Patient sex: M
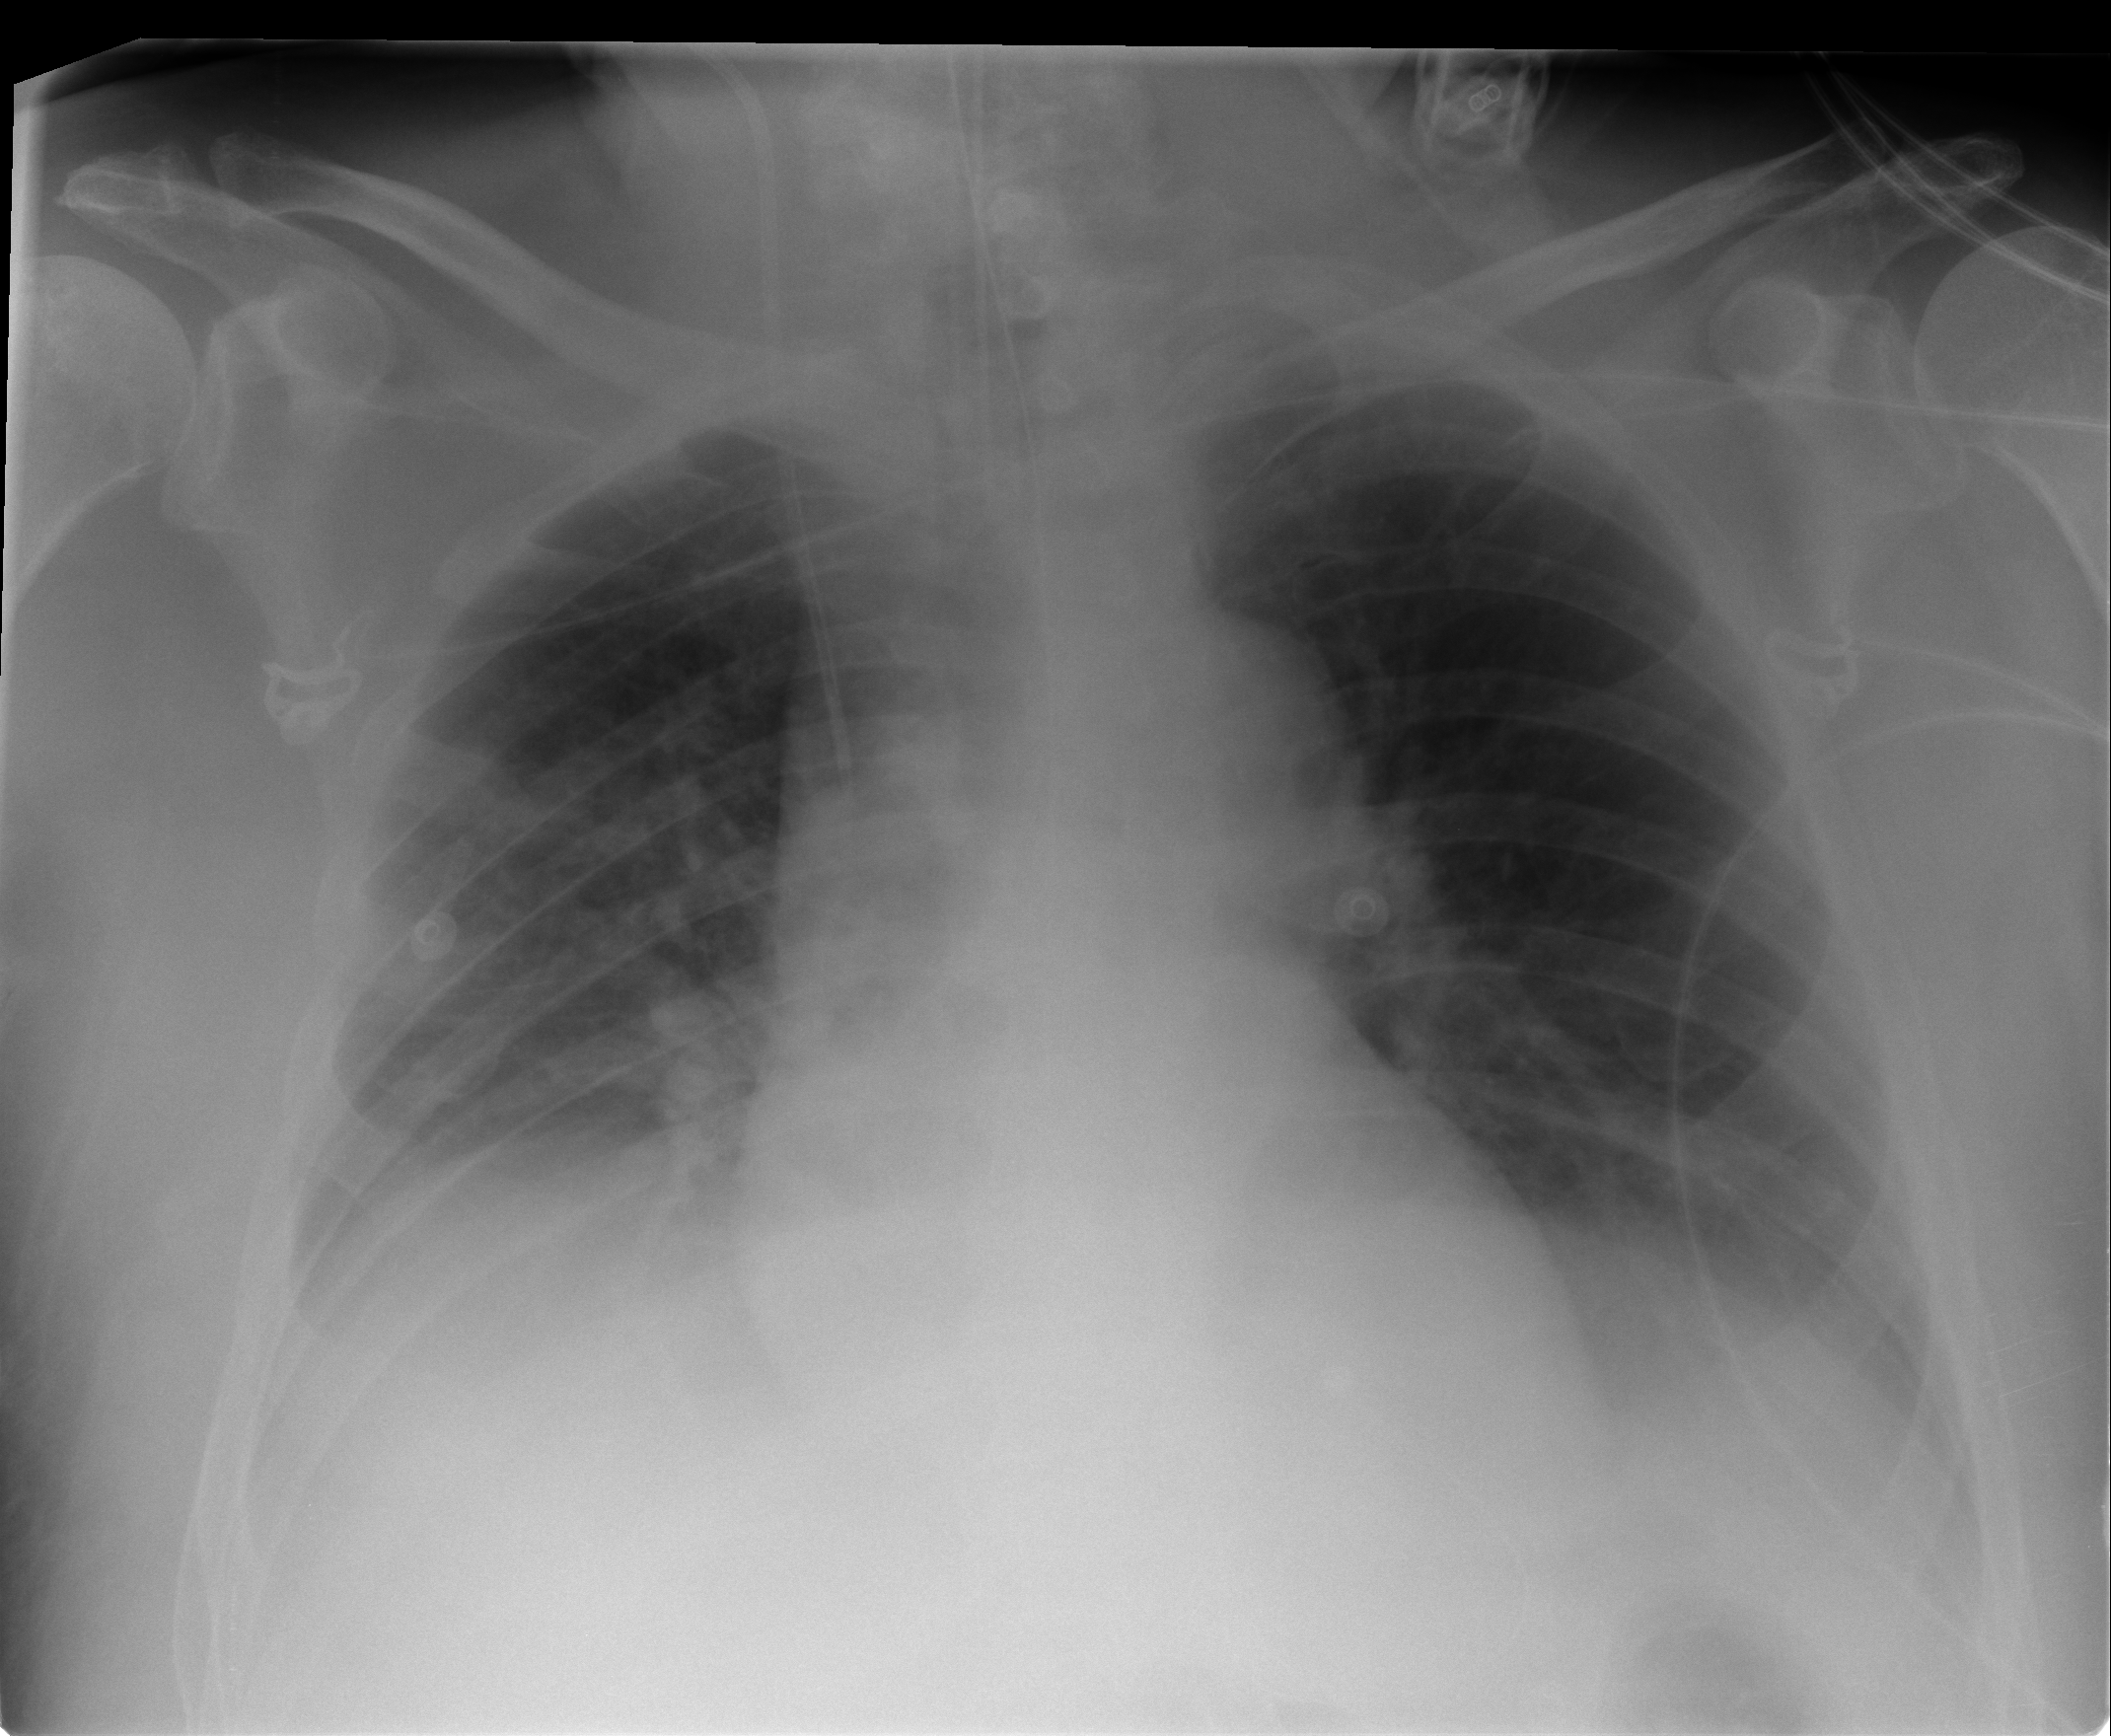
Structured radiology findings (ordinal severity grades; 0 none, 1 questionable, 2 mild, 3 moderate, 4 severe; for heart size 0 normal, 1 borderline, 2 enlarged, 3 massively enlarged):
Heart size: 0
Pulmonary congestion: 0
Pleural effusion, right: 1
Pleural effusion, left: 1
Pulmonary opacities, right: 2
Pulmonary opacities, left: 0
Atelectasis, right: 0
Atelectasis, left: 0